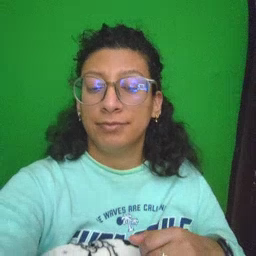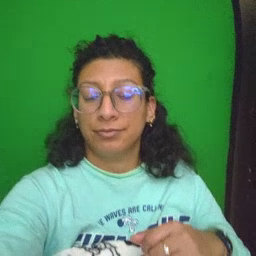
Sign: grandpa